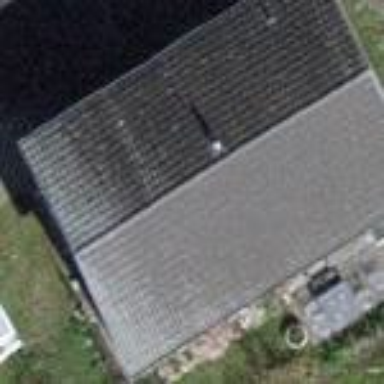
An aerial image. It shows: Building with tiled roof.